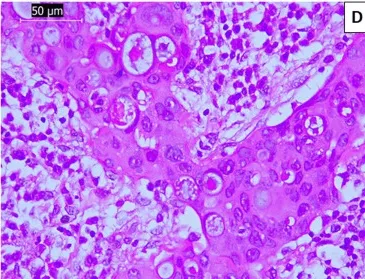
Histopathology of the cervix from the total hysterectomy specimen. Original magnification 400x , H&E stains. H&E: hematoxylin and eosin.
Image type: pathology (h&e)